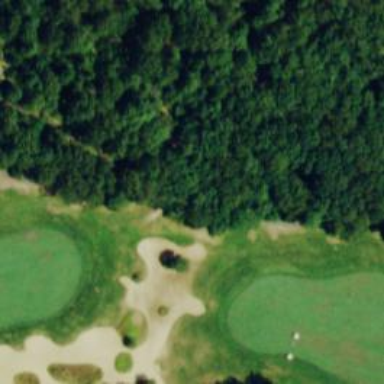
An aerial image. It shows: Golf bunker filled with natural sand.